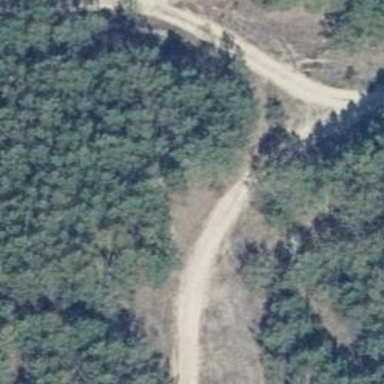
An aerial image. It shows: Sandy track road with grade4 tracktype.